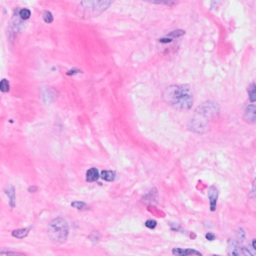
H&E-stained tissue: Breast